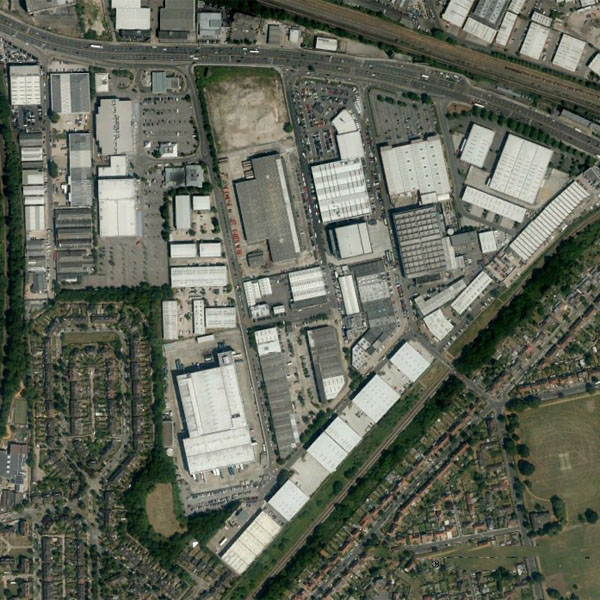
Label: Industrial